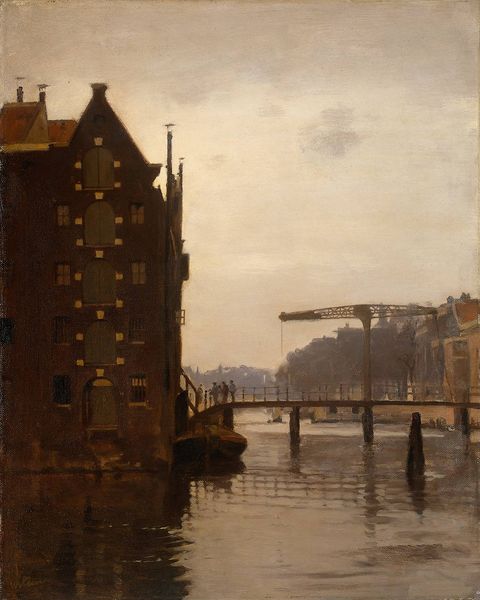
Titel: Warenhaus in Uilenburg
Künstler: Willem Witsen
Standort: Amsterdam
Institution: Rijksmuseum
Schlagwörter: dunkel, himmel, schatten, wasser, wolken, bäume, fluss, landschaft, menschen, ocker, see, braun, fenster, grau, licht, ausblick, dach, gebäude, haus, leute, malerei, holland, niederlande, spiegel, gracht, häuser, mühle, natur, spiegelung, brücke, gewässer, kanal, sonne, figur, realismus, drei, personen, person, boot, kahn, kamin, kamine, schornstein, schiff, wellen, fassade, fassaden, vedute, venedig, leere, giebel, schornsteine, monochrom, backstein, schlot, hafen, industrie, steg, reflexe, finster, stimmung, menschenleer, reflexion, smog, vier, rundfenster, kran, oberfläche, wasseroberfläche, ier, wolkig, magazin, nest, spiegelungen, etagen, geschosse, kontor, bau, anlegestelle, geschoss, speicher, lager, amsterdam, grachten, baustelle, giebeö, silo, giebeldach, lagerhaus, zugbrücke, hamburg, krahn, wasserfläche, fleet, grachte, luken, hus, handelsschiff, hanse, storchennest, kolonialstil, danzig, gtau, hebebrücke, lastkran, hebewerk, ascf, ewsaf, sddfw, wsef, rauchfang, 4, satadt